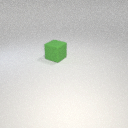
large green rubber cube